Field crop: maize
Growth stage: 2
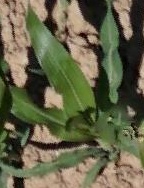
Species: maize